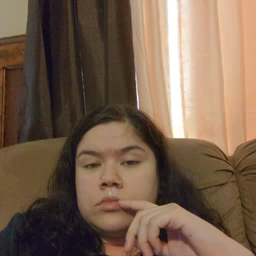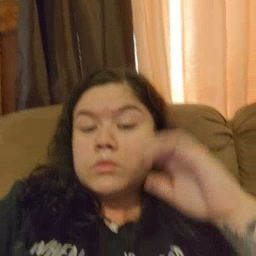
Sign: tree